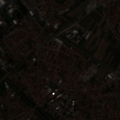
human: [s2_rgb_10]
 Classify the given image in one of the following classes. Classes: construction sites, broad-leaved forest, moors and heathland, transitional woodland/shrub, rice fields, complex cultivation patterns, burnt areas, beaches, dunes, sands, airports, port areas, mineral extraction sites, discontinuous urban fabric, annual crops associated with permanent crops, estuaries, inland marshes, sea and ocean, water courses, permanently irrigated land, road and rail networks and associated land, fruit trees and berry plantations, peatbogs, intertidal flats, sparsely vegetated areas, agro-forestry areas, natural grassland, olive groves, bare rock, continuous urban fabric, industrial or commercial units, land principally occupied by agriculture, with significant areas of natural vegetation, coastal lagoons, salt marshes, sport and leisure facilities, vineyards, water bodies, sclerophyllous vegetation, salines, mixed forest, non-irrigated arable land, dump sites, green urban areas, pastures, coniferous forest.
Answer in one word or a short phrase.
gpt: discontinuous urban fabric, industrial or commercial units